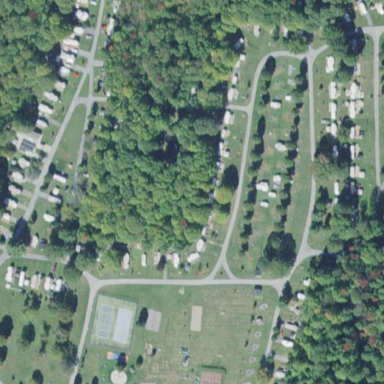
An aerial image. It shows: Campsite designated for tourism.